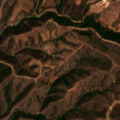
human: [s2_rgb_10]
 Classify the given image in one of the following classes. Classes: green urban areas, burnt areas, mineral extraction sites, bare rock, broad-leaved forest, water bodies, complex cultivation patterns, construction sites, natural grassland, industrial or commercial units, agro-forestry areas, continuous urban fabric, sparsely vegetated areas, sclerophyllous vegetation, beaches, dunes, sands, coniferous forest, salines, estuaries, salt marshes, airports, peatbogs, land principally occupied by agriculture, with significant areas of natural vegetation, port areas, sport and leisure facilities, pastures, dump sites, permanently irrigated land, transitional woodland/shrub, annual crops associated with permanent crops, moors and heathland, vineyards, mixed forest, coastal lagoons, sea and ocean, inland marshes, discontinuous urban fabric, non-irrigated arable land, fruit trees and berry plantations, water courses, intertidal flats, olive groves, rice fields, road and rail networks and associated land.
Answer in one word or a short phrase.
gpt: broad-leaved forest, sclerophyllous vegetation, transitional woodland/shrub